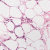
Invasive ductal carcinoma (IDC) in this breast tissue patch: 0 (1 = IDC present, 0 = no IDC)